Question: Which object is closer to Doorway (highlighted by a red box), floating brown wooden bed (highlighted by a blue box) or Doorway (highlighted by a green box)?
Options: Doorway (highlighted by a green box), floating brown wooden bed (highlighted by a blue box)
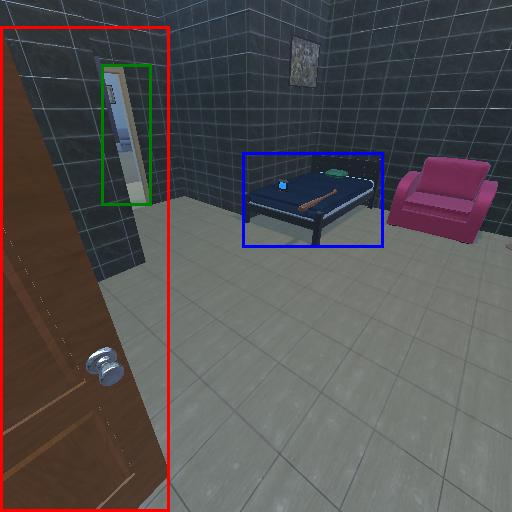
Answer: Doorway (highlighted by a green box)